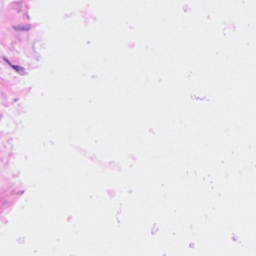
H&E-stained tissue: Breast